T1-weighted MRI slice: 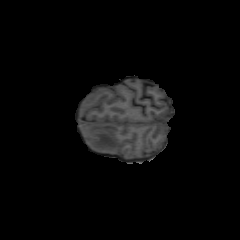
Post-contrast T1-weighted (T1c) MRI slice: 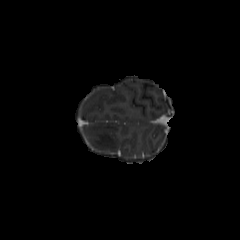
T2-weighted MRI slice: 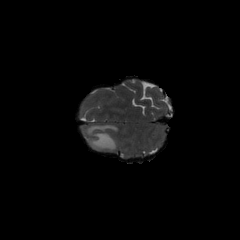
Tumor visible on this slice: yes